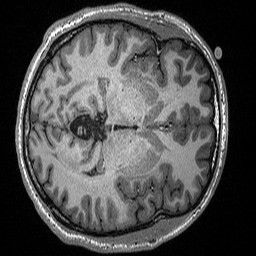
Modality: T1w
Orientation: axial
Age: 28
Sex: male